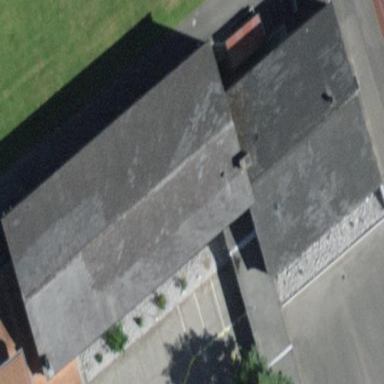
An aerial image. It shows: School building.